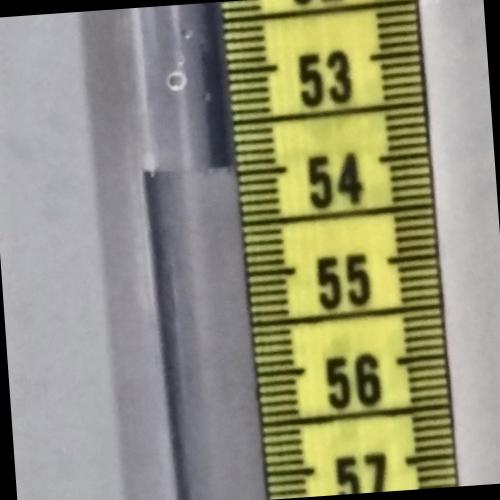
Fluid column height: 53.9 cm